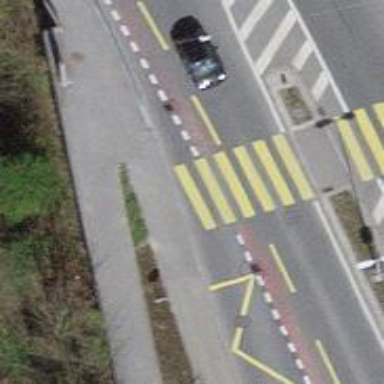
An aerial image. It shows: Kerb barrier.